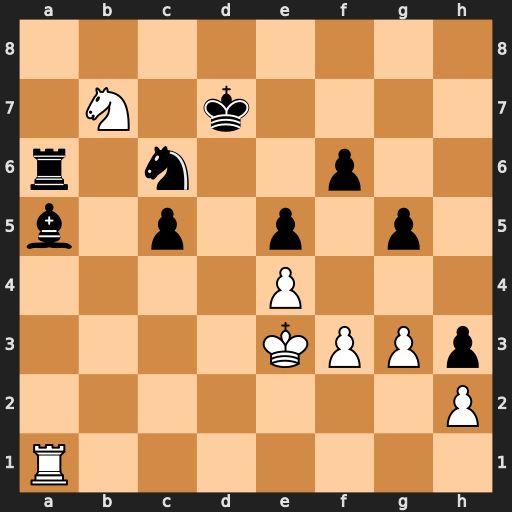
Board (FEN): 8/1N1k4/r1n2p2/b1p1p1p1/4P3/4KPPp/7P/R7
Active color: w
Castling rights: -
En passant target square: -
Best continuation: Nxc5+ Kc7 Nxa6+